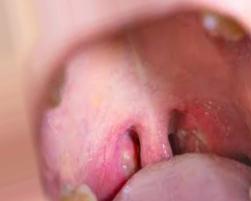
Condition: Mouth Ulcer